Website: crate-barrel
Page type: address-validator
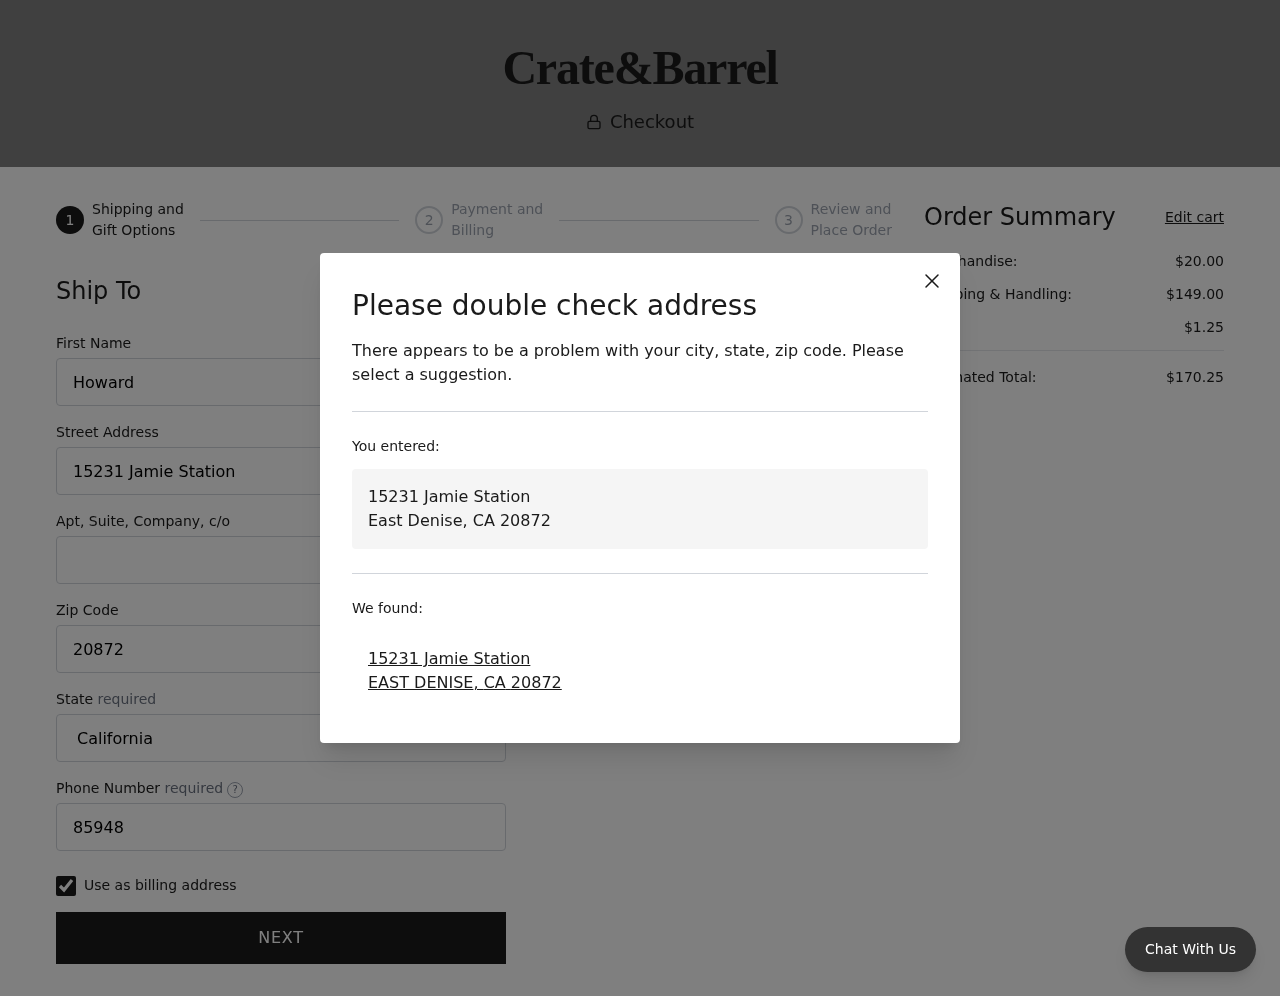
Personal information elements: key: PII_CITY
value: East Denise
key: PII_CITY
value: EAST DENISE
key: PII_FIRSTNAME
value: Howard
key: PII_PHONE
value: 8594887423
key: PII_POSTCODE
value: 20872
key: PII_STATE
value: California
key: PII_STATE_ABBR
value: CA
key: PII_STREET
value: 15231 Jamie Station
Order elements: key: ORDER_SUBTOTAL
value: $20.00
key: ORDER_SHIPPING_COST
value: $149.00
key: ORDER_TAX
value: $1.25
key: ORDER_TOTAL
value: $170.25